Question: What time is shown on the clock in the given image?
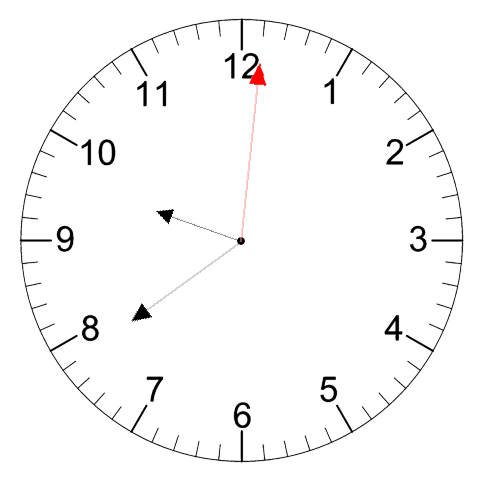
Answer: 09:39:01